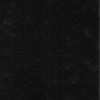
Label: dusty